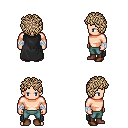
a pixel art fantasy rpg character, male body template, human, light skin, black cape, teal pants, white blonde curly afro hairstyle, white cloth bandages, brown shoes, four views (front, back, left, right), 2x2 character sprite sheet, small pixel art, hard edges, no anti-aliasing